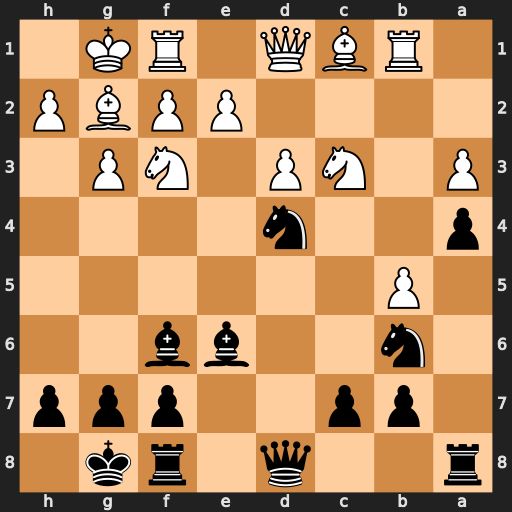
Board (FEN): r2q1rk1/1pp2ppp/1n2bb2/1P6/p2n4/P1NP1NP1/4PPBP/1RBQ1RK1
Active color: b
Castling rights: -
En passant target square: -
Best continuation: Nxf3+ Bxf3 Bxc3